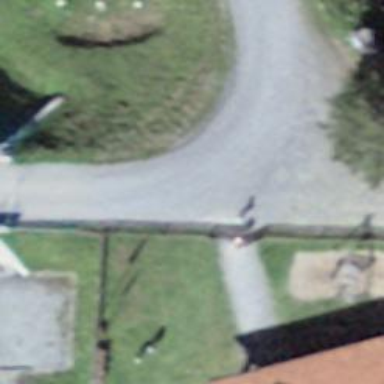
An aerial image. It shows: Entrance with barrier.